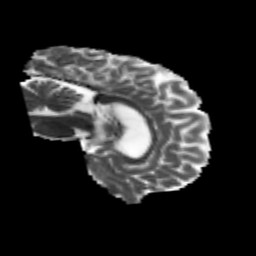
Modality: MD
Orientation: sagittal
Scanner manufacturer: siemens
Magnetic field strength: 3 T
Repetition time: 8.8 s
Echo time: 0.085 s